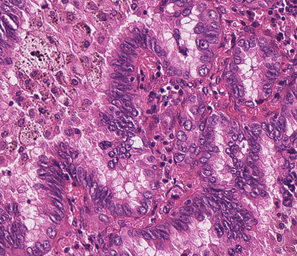
Tumor epithelial tissue: yes
Tumor-associated stroma tissue: yes
Normal tissue: no